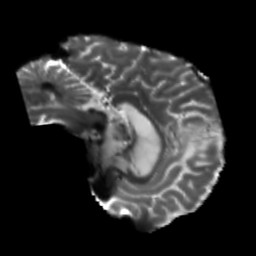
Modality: T2w
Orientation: sagittal
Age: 61
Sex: male
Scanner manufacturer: siemens
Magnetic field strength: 3 T
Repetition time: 5.25 s
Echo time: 0.08 s